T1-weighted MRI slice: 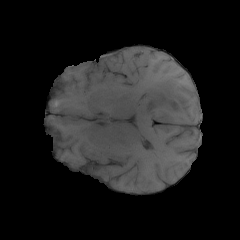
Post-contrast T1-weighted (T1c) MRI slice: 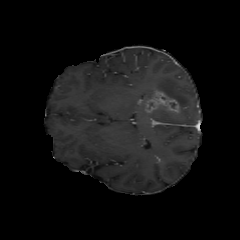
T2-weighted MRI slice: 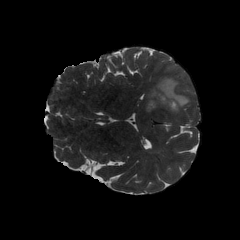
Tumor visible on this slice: yes